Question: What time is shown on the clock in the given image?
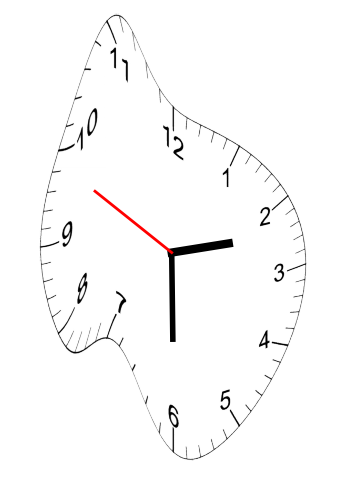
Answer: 02:29:49